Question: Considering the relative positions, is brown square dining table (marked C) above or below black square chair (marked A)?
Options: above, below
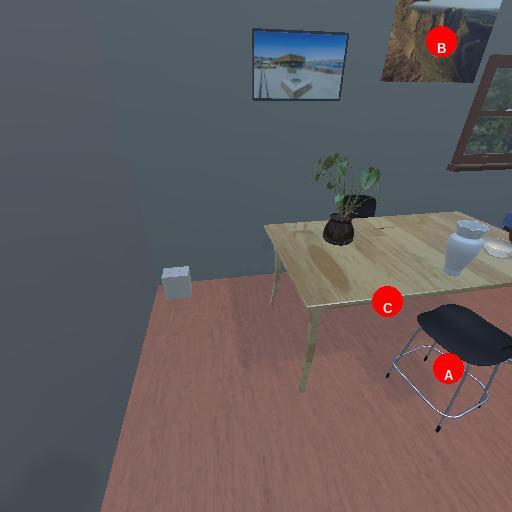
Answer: above